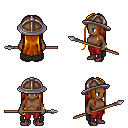
a pixel art fantasy rpg character, female body template, human, dark skin, black cape, red pants, dark blonde extra-long hairstyle, chain helm, bracelets, maroon shoes, spear, four views (front, back, left, right), 2x2 character sprite sheet, small pixel art, hard edges, no anti-aliasing